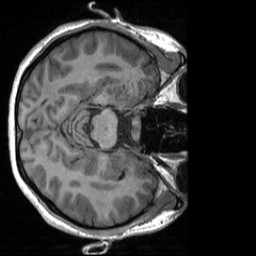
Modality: T1w
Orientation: axial
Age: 33
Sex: female
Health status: healthy
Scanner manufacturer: siemens
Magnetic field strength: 3 T
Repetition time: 2 s
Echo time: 0.00232 s